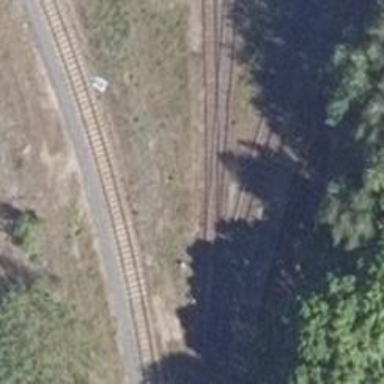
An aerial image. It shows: Railway switch.